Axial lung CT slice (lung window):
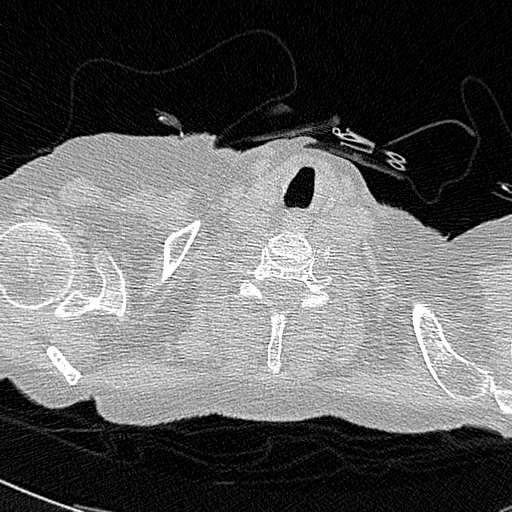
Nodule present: no